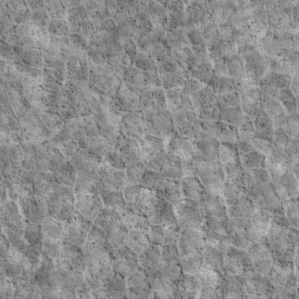
Label: non_frost